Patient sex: M
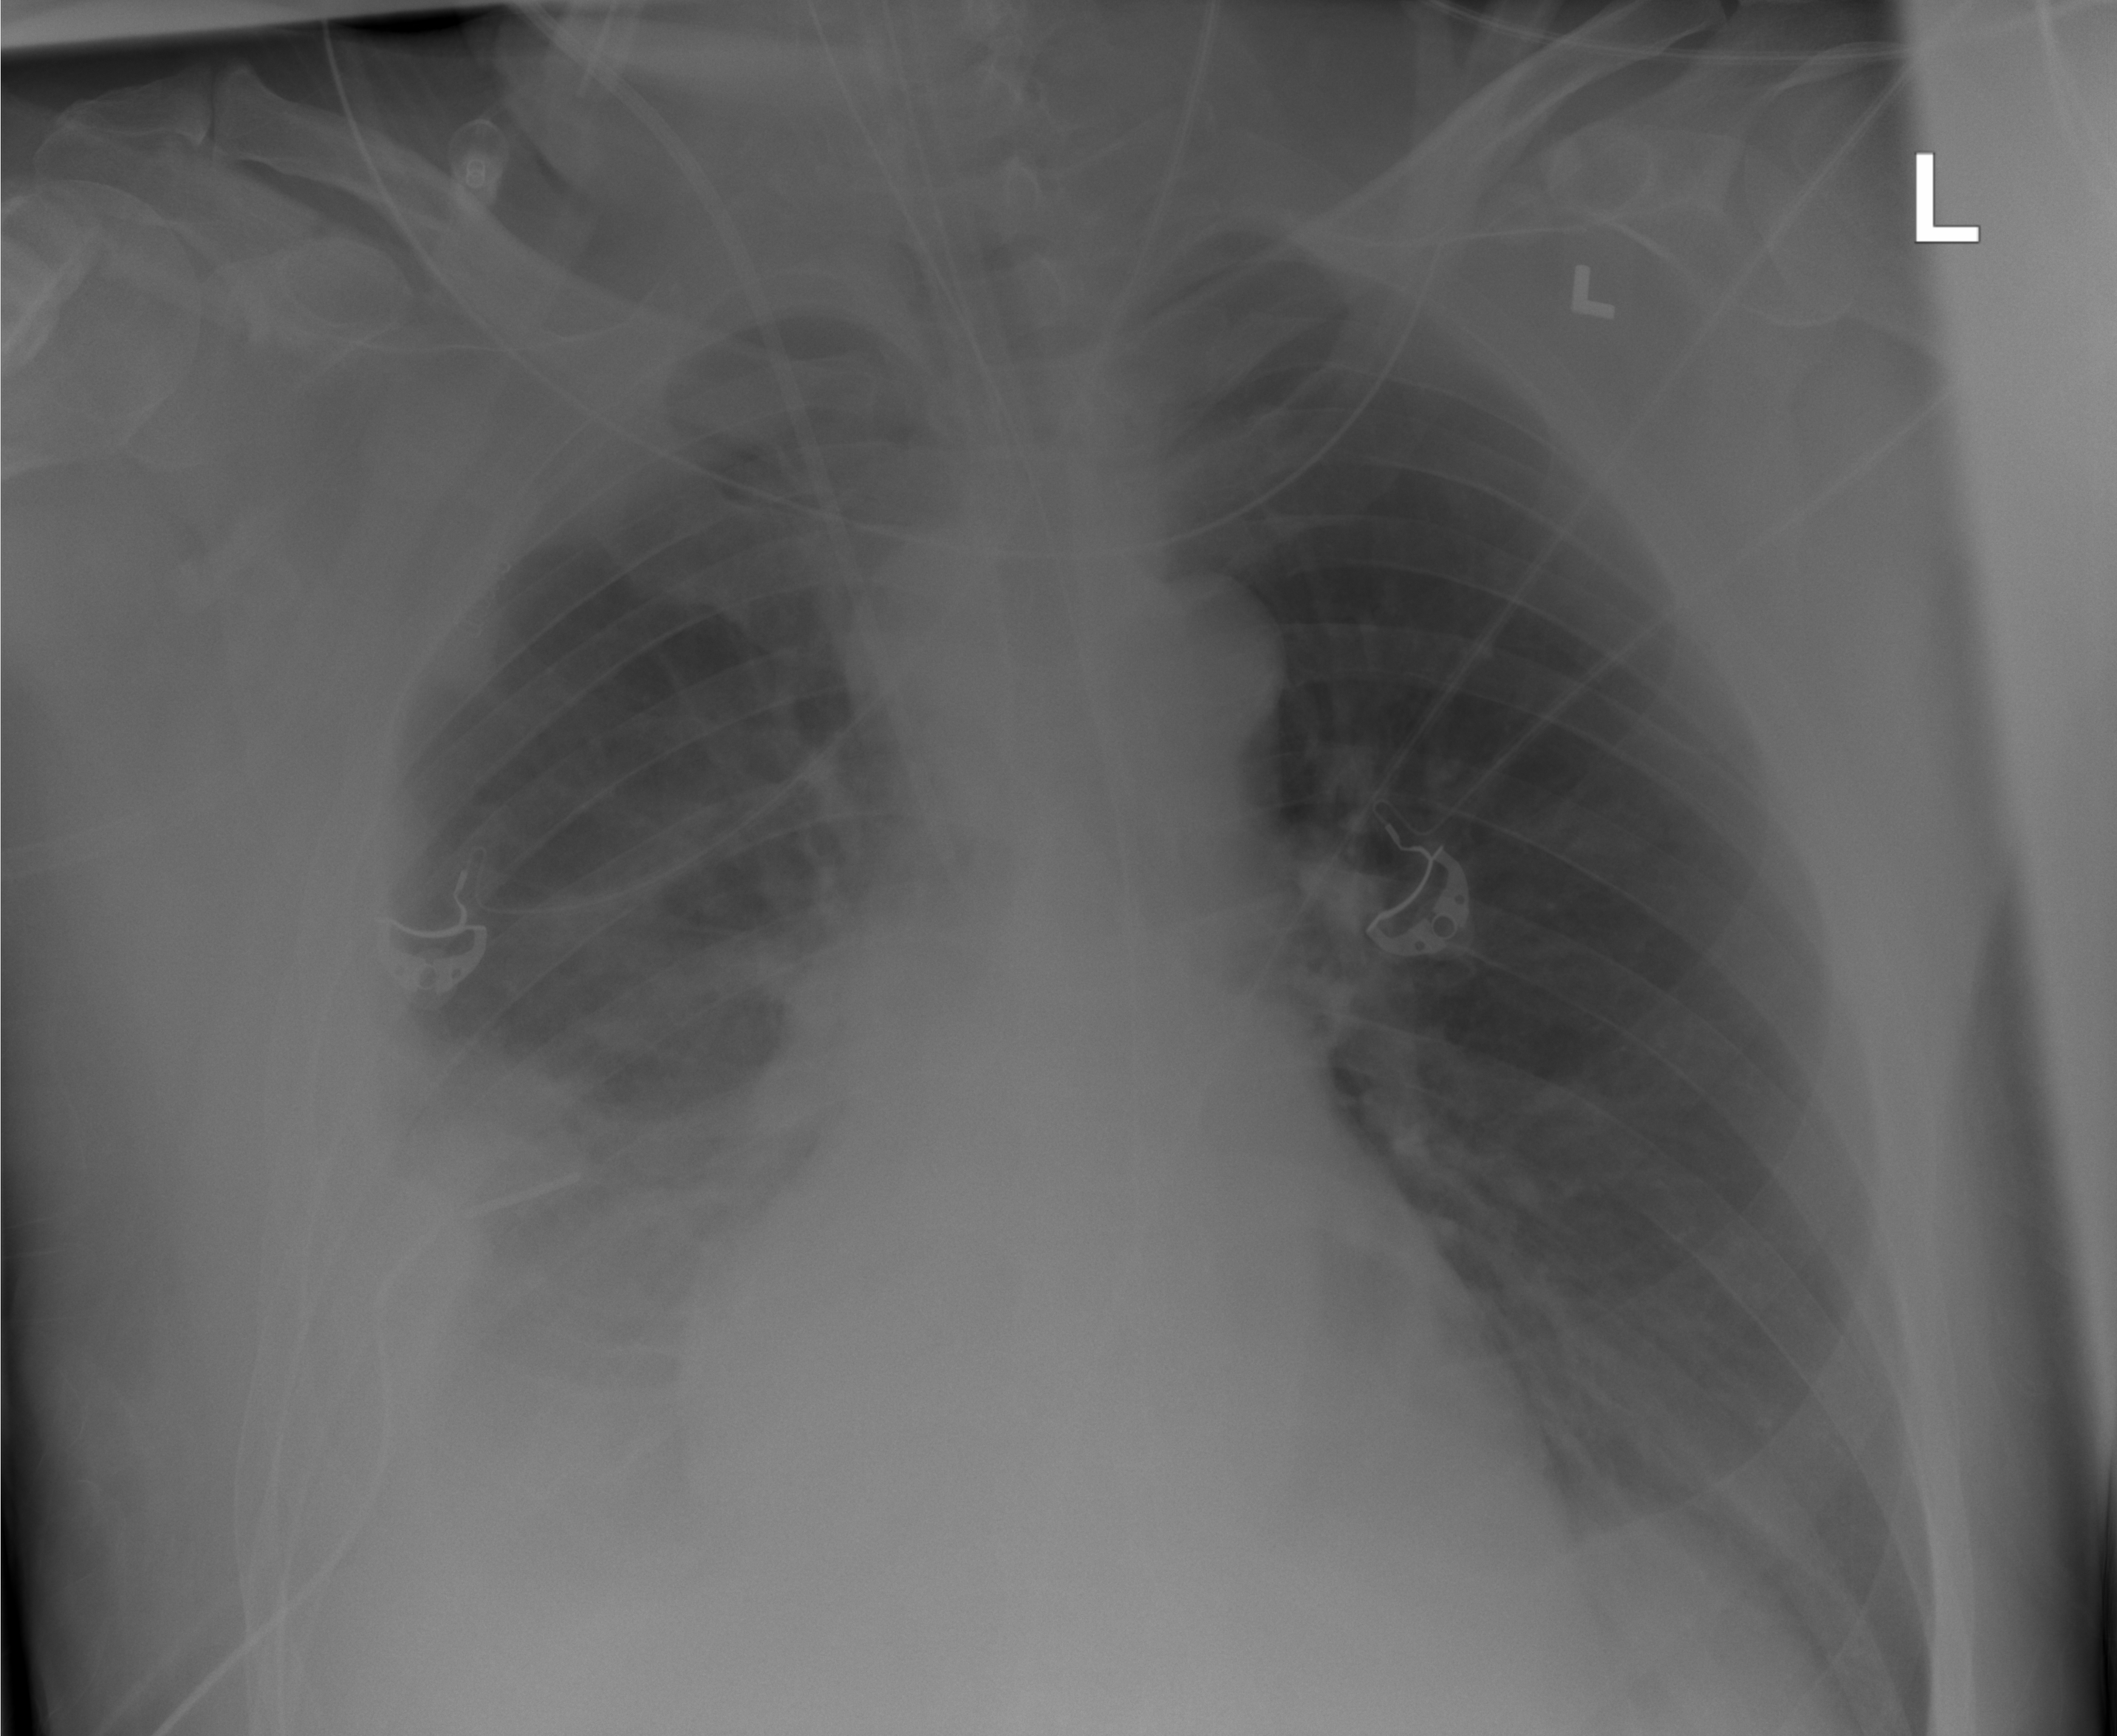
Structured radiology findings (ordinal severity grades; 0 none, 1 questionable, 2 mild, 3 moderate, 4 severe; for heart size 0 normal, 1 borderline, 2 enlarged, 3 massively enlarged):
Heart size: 0
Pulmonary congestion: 0
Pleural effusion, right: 3
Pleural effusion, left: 0
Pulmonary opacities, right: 0
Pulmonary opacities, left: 0
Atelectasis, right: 3
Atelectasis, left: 0